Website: macys
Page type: billing-address
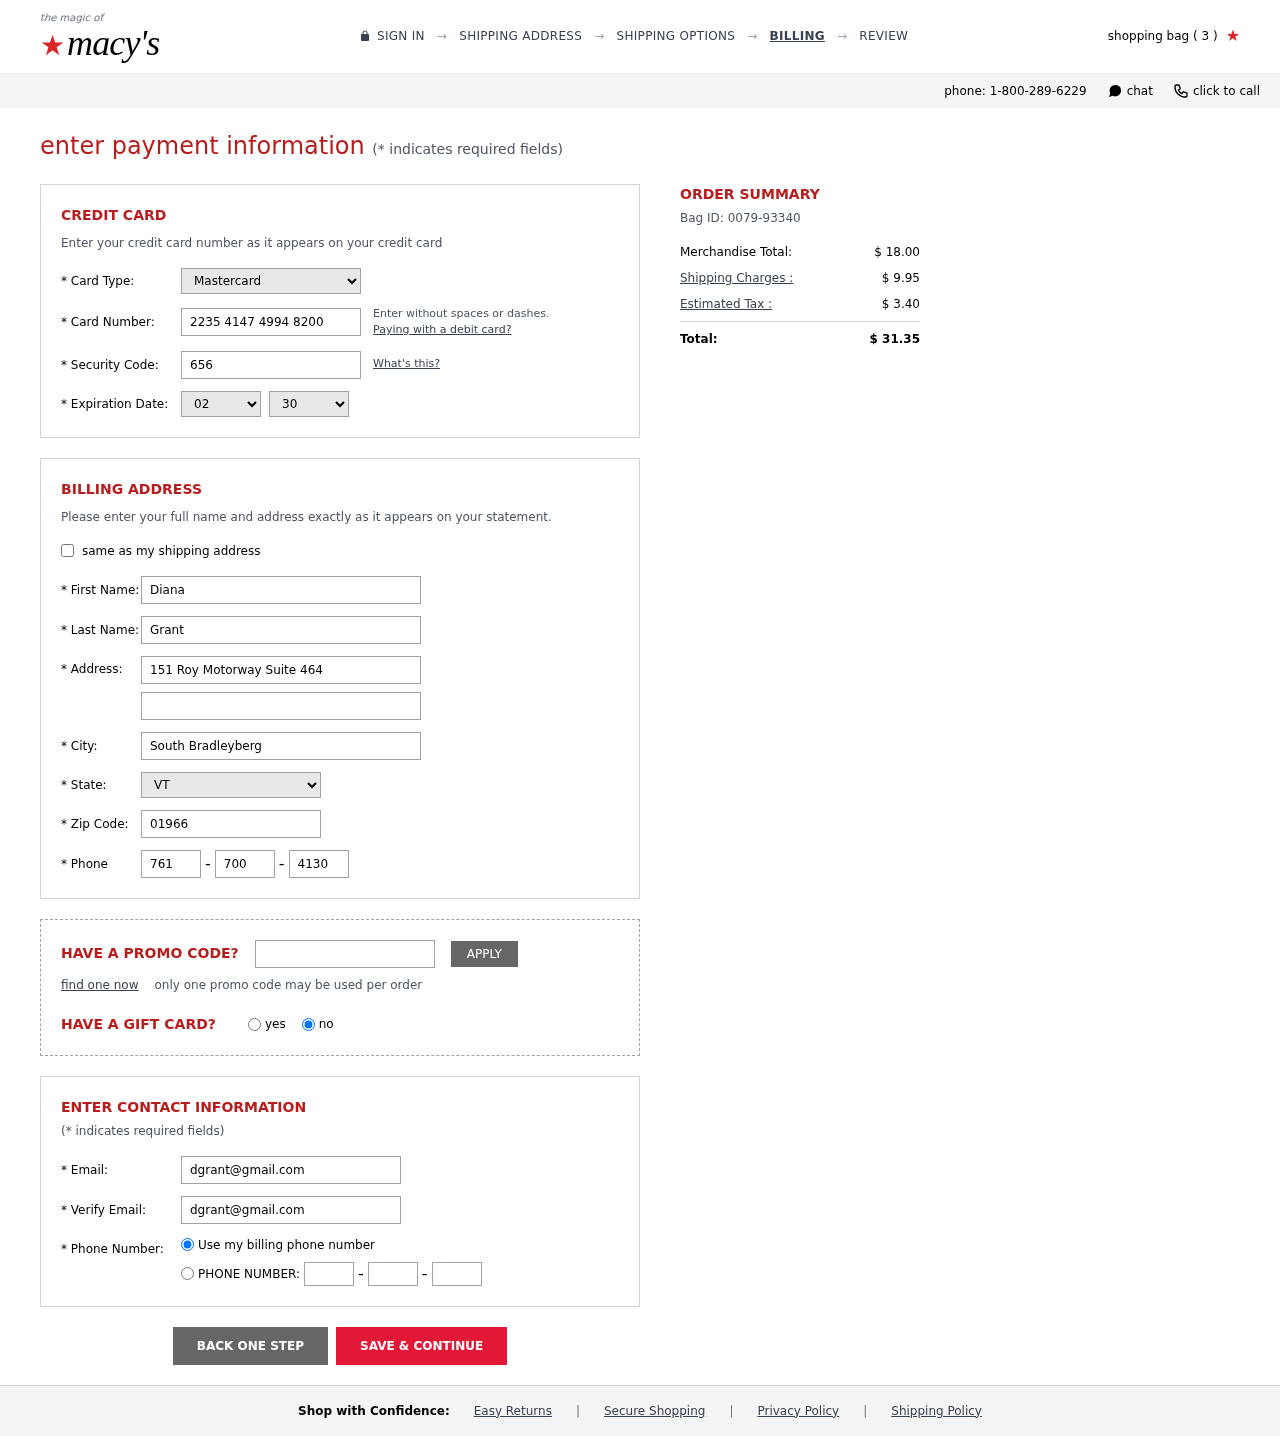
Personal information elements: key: PII_CARD_CVV
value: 656
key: PII_CARD_EXPIRY_MONTH
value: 02
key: PII_CARD_EXPIRY_YEAR
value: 30
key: PII_CARD_NUMBER
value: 2235 4147 4994 8200
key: PII_CARD_TYPE
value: Mastercard
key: PII_CITY
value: South Bradleyberg
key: PII_EMAIL
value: dgrant@gmail.com
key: PII_FIRSTNAME
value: Diana
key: PII_LASTNAME
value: Grant
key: PII_PHONE_AREA
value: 761
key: PII_PHONE_PREFIX
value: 700
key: PII_PHONE_SUFFIX
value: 4130
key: PII_POSTCODE
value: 01966
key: PII_STATE_ABBR
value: VT
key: PII_STREET
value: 151 Roy Motorway Suite 464
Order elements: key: ORDER_NUM_ITEMS
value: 3
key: ORDER_ID
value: Bag ID: 0079-93340
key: ORDER_SUBTOTAL
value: $ 18.00
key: ORDER_SHIPPING_COST
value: $ 9.95
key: ORDER_TAX
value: $ 3.40
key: ORDER_TOTAL
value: $ 31.35